Field crop: maize
Growth stage: 2
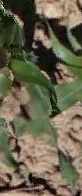
Species: maize